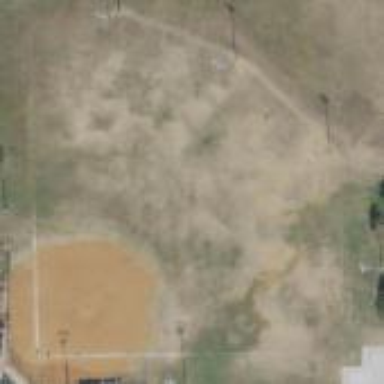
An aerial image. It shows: Baseball pitch for leisure land activities.